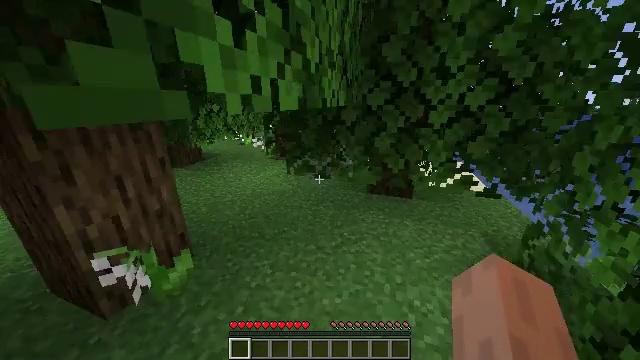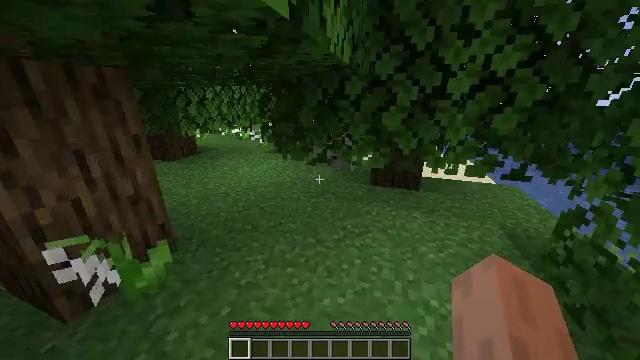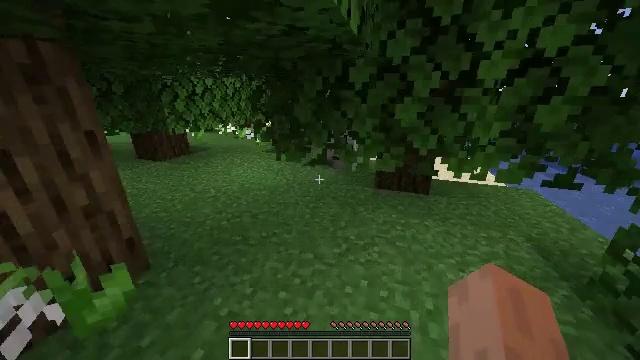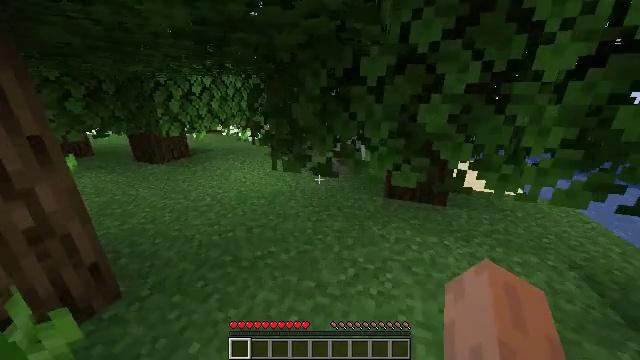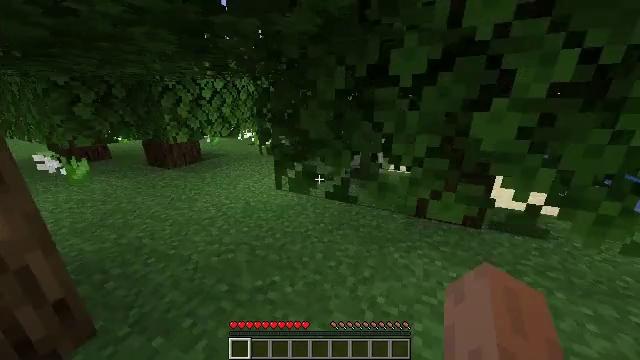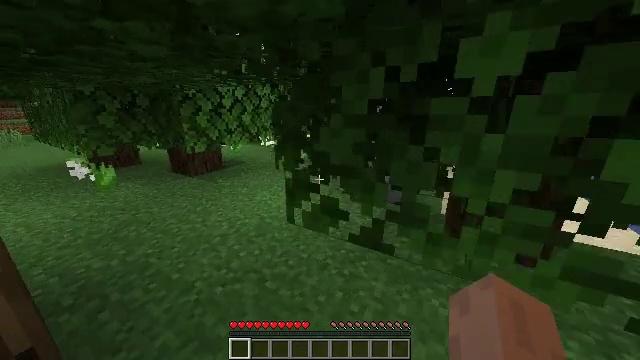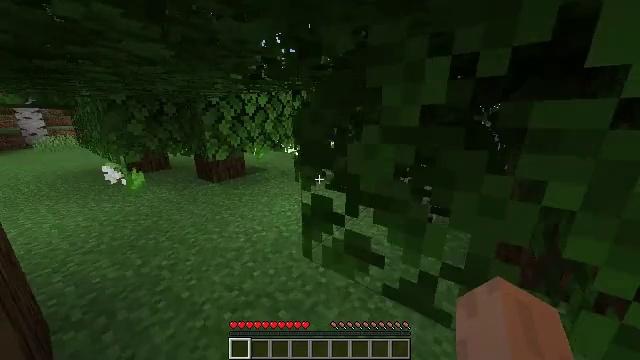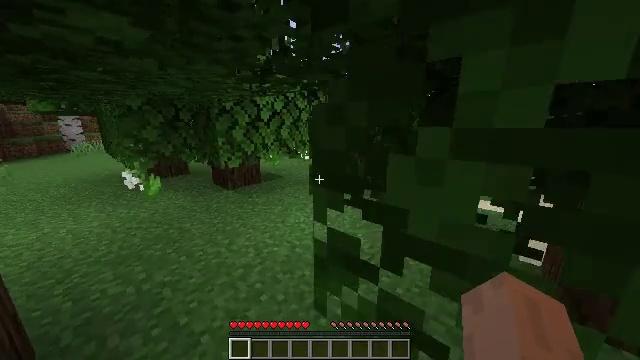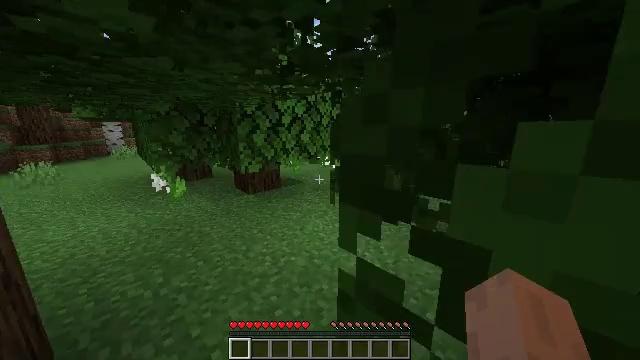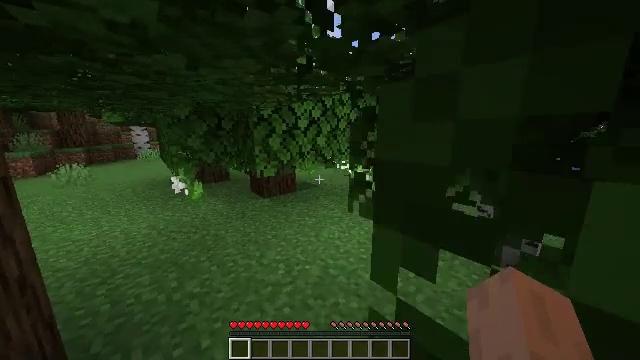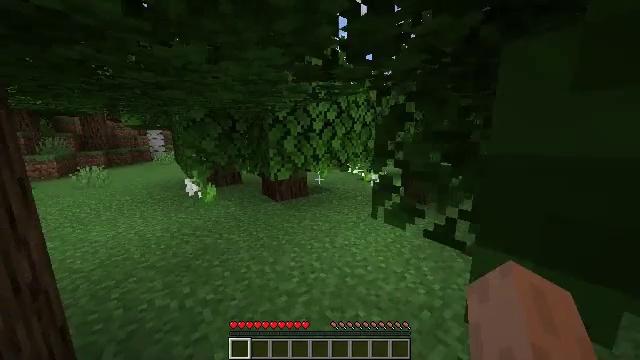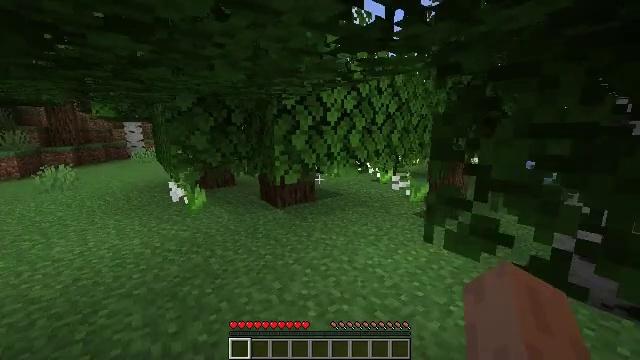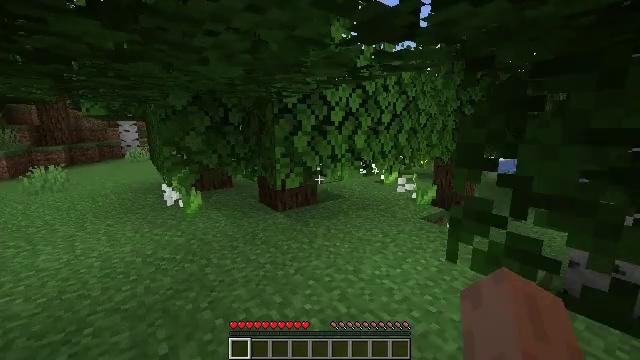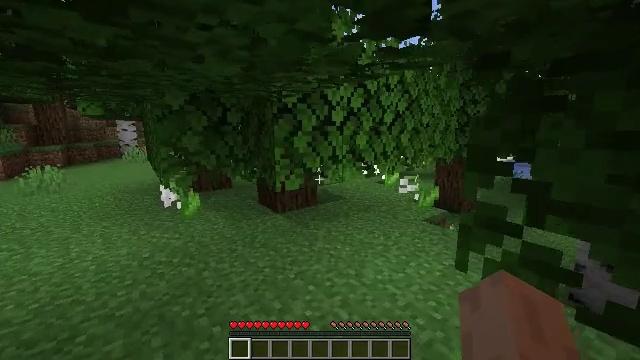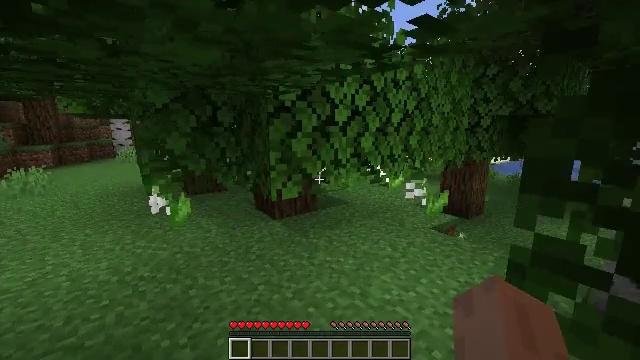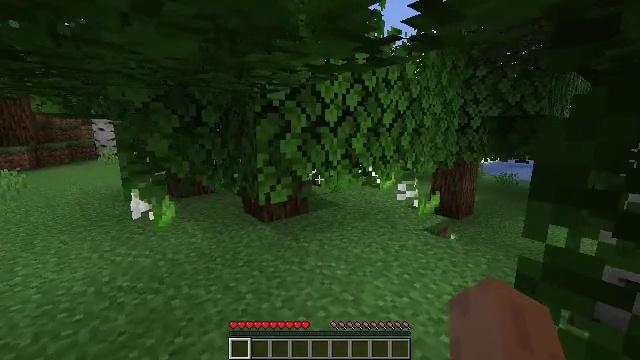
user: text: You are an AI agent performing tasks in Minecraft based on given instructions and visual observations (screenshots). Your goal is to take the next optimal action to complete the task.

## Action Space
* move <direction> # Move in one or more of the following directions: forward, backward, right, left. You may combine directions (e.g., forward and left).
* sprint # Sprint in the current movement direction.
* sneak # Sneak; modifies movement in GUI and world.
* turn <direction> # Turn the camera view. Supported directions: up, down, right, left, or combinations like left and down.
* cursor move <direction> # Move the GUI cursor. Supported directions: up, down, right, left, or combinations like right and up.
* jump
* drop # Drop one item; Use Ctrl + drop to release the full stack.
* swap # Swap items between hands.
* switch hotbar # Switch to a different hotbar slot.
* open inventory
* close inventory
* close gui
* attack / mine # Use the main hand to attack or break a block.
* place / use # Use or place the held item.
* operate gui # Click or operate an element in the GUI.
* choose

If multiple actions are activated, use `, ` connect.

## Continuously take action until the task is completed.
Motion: motion action
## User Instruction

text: Fish and kill the salmon.
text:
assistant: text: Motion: move forward, sprint
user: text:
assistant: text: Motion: move forward
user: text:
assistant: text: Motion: move forward, turn left
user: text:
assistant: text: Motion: move forward, turn left and up
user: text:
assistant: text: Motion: move forward, turn left and up
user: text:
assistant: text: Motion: move forward, turn left and up
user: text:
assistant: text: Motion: move forward, turn left and up
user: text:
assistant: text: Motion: move forward, turn left and up
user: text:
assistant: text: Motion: move forward, turn left and up
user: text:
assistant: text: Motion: move forward, turn left
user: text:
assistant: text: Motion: move forward
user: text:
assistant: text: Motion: move forward
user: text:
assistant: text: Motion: move forward
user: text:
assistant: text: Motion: move forward
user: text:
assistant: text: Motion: move forward, turn right
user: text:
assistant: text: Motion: move forward, turn right
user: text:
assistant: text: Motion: move forward, turn right
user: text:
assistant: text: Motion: move forward, turn right
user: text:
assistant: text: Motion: move forward, turn right
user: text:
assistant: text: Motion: move forward, turn right
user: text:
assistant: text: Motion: move forward and move right, turn right
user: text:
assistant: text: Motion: move forward and move right
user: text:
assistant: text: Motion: move forward and move right
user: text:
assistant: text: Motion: move forward and move right
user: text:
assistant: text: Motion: move forward
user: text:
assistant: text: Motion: move forward
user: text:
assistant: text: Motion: move forward
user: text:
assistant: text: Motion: move forward
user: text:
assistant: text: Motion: move forward, turn right
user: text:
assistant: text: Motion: move forward, turn right